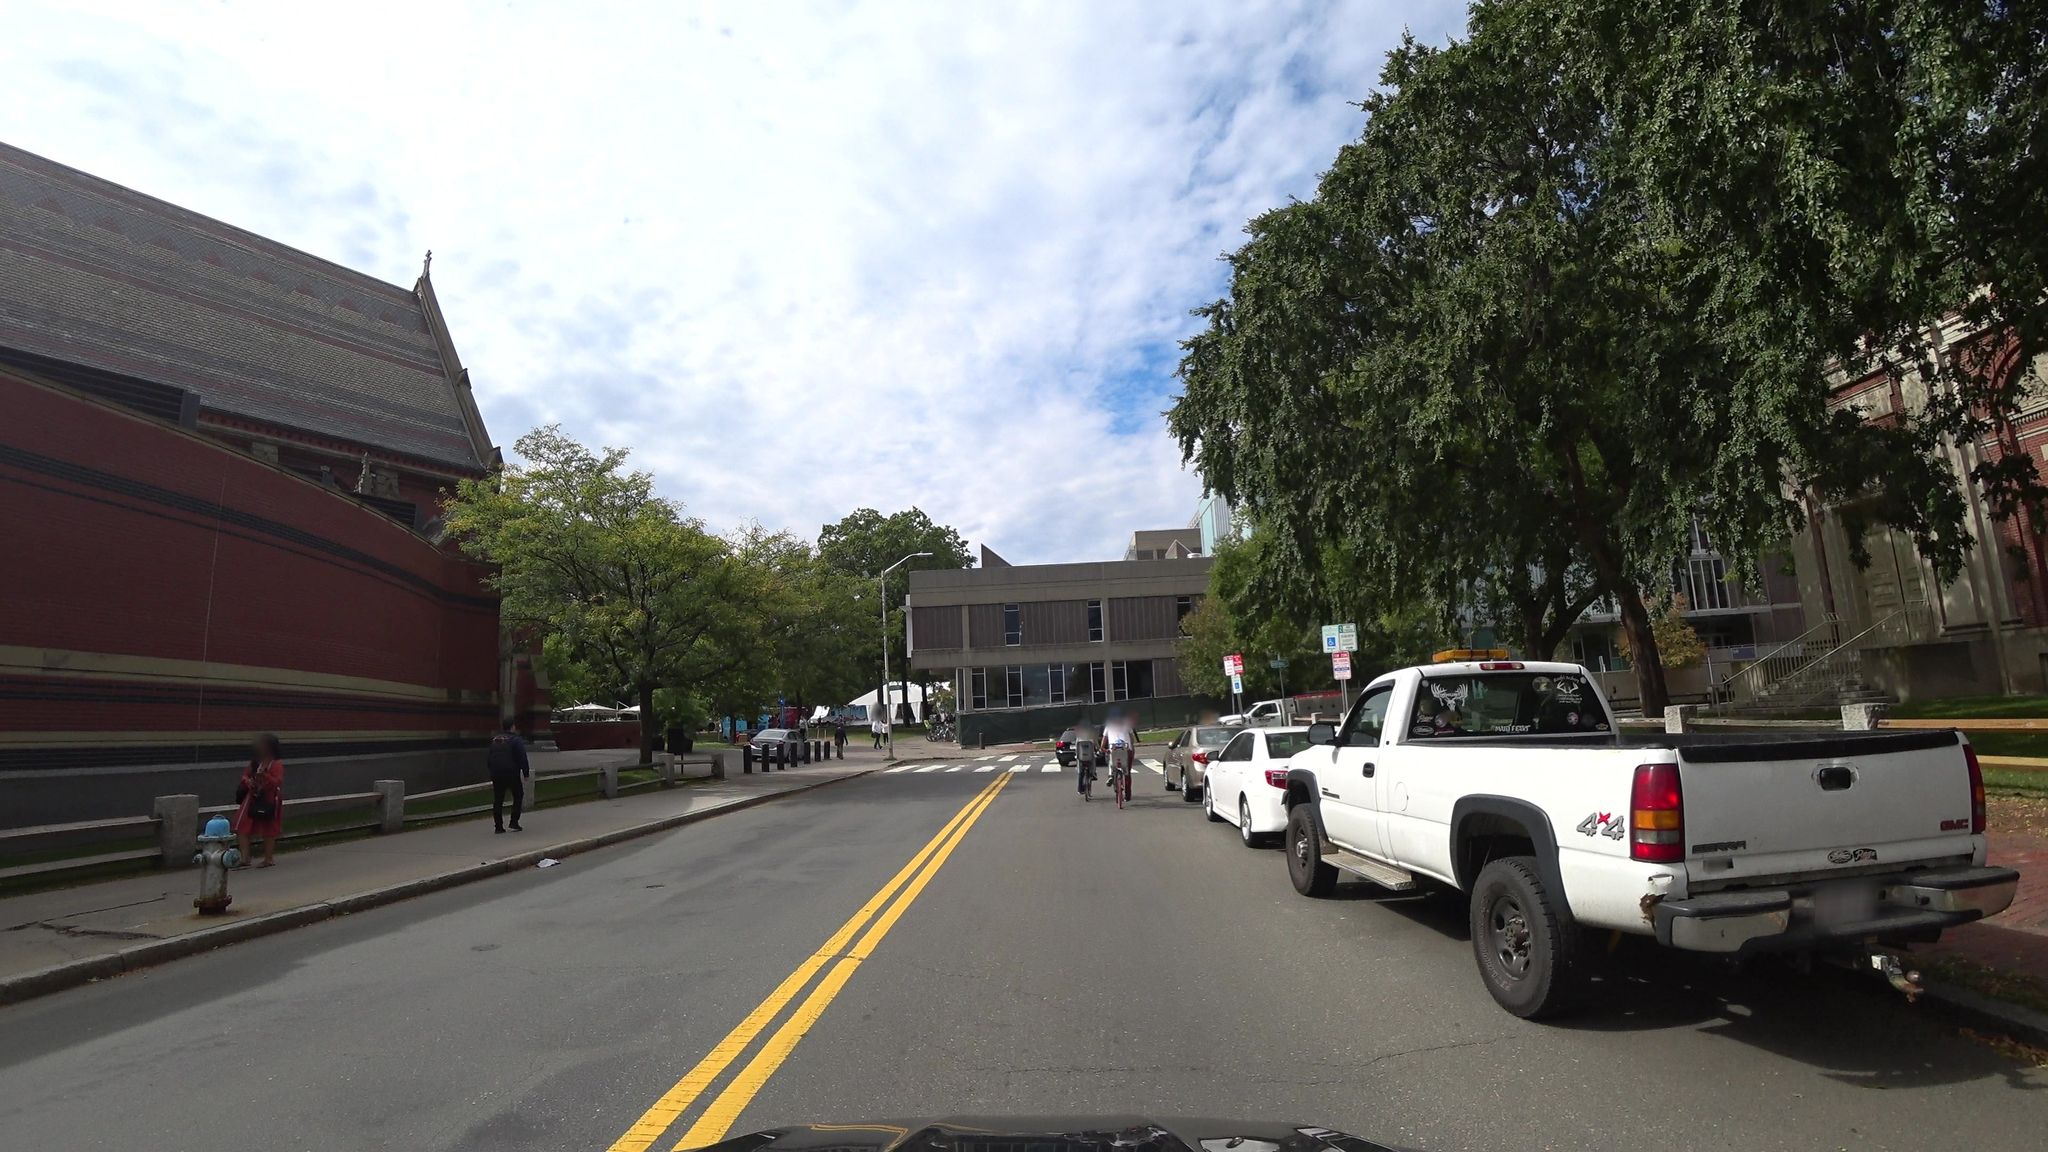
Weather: cloudy
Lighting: day
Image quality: good
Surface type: driving surface
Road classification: tertiary
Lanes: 2
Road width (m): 15.9
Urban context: urban centre
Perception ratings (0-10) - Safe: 1.9, Lively: 5.46, Beautiful: 7.5, Boring: 7.8, Depressing: 1.12, Wealthy: 4.92